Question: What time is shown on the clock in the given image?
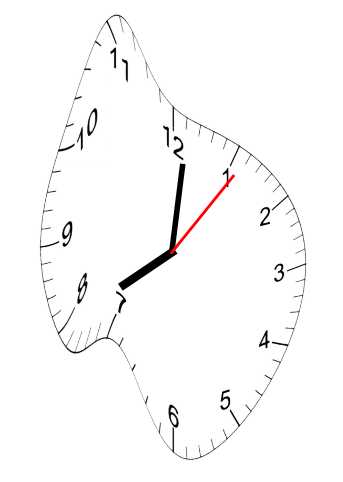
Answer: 08:01:06